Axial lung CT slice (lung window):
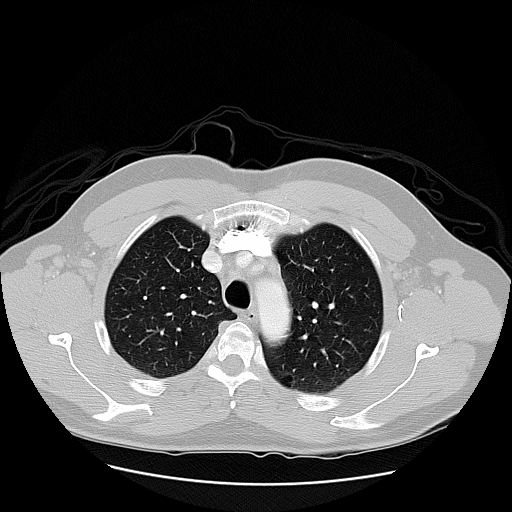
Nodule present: no